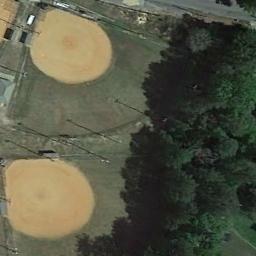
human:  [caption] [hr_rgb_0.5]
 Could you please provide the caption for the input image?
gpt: Two adjacent baseball diamonds next to the forest .

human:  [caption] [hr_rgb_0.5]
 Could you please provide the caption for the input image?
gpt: There is a red track next to the baseball field .

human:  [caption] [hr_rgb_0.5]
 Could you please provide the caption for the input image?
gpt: There are two baseball diamonds in the grass next to the forest .

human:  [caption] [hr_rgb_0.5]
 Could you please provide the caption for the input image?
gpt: There are two baseball diamonds next to many trees .

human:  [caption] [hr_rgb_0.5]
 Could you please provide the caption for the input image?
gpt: Many trees are near the  two baseball diamonds .